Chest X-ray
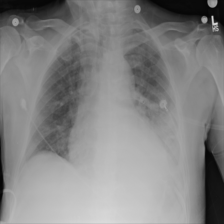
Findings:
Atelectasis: negative
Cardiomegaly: negative
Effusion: positive
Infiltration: negative
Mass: negative
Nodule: negative
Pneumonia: negative
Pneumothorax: negative
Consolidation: negative
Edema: negative
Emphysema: negative
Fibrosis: negative
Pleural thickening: negative
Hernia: negative